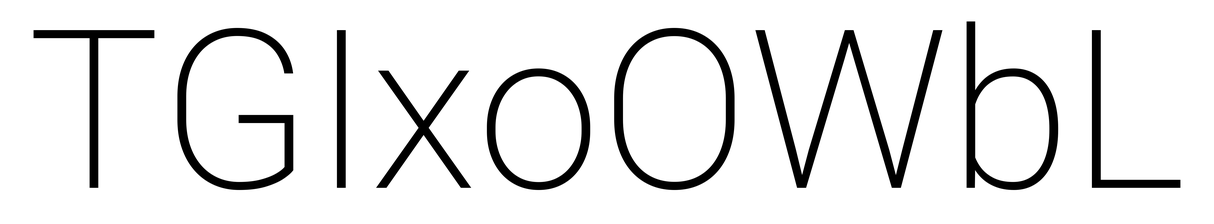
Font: Roboto_ExtraLight